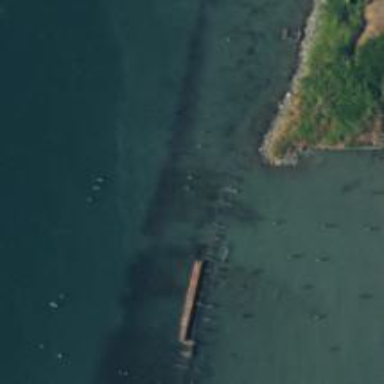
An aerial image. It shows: Pier that has been ruined.